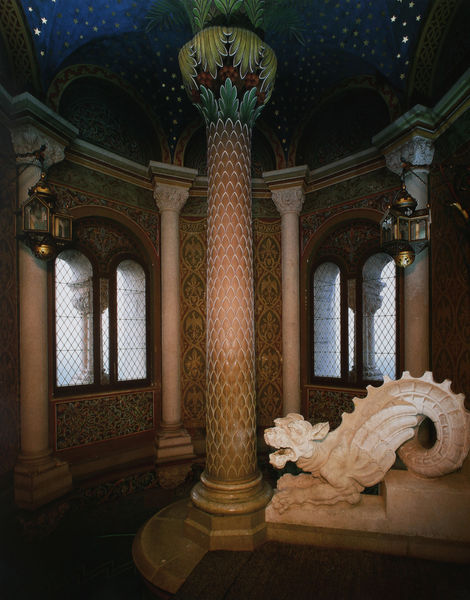
Titel: Schloss Neuschwanstein, Nördlicher Treppenturm
Künstler: Julius Hofmann
Standort: Schwangau
Institution: Schloss Neuschwanstein
Schlagwörter: blau, blätter, himmel, gelb, fenster, lampe, laterne, marmor, nacht, raum, säule, säulen, rot, schloss, architektur, sockel, stein, innenraum, boden, figur, gold, kreis, rund, schuppen, turm, skulptur, bogen, koppel, pilaster, rundbogen, kuppel, dekor, palme, ad, bemalt, foto, bögen, bad, gewölbe, bayern, orient, sterne, sternenhimmel, kapitelle, kapitell, china, glasfenster, treppenhaus, pavillon, wendeltreppe, basis, fenetre, kitsch, korinthisch, peinture, drachen, drache, dragon, ludwig, gebälk, colonne, arkanthus, zentralbau, bogenfenster, chapiteau, doppelbögen, neuschwanstein, wandvorlage, asie, photo, decor, pavvion, arkathusblätter, biforenfenster, tigerkopf, pilier, schuppem, colone